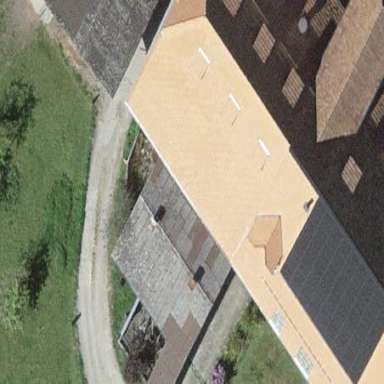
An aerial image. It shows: Farm building.